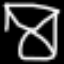
Label: hourglass